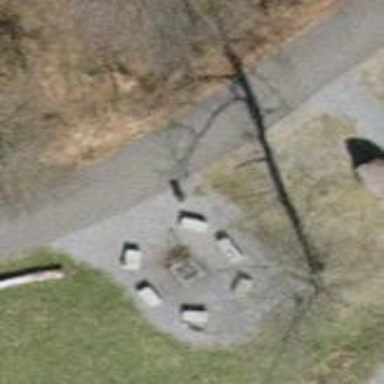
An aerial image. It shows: Barbecue facility.